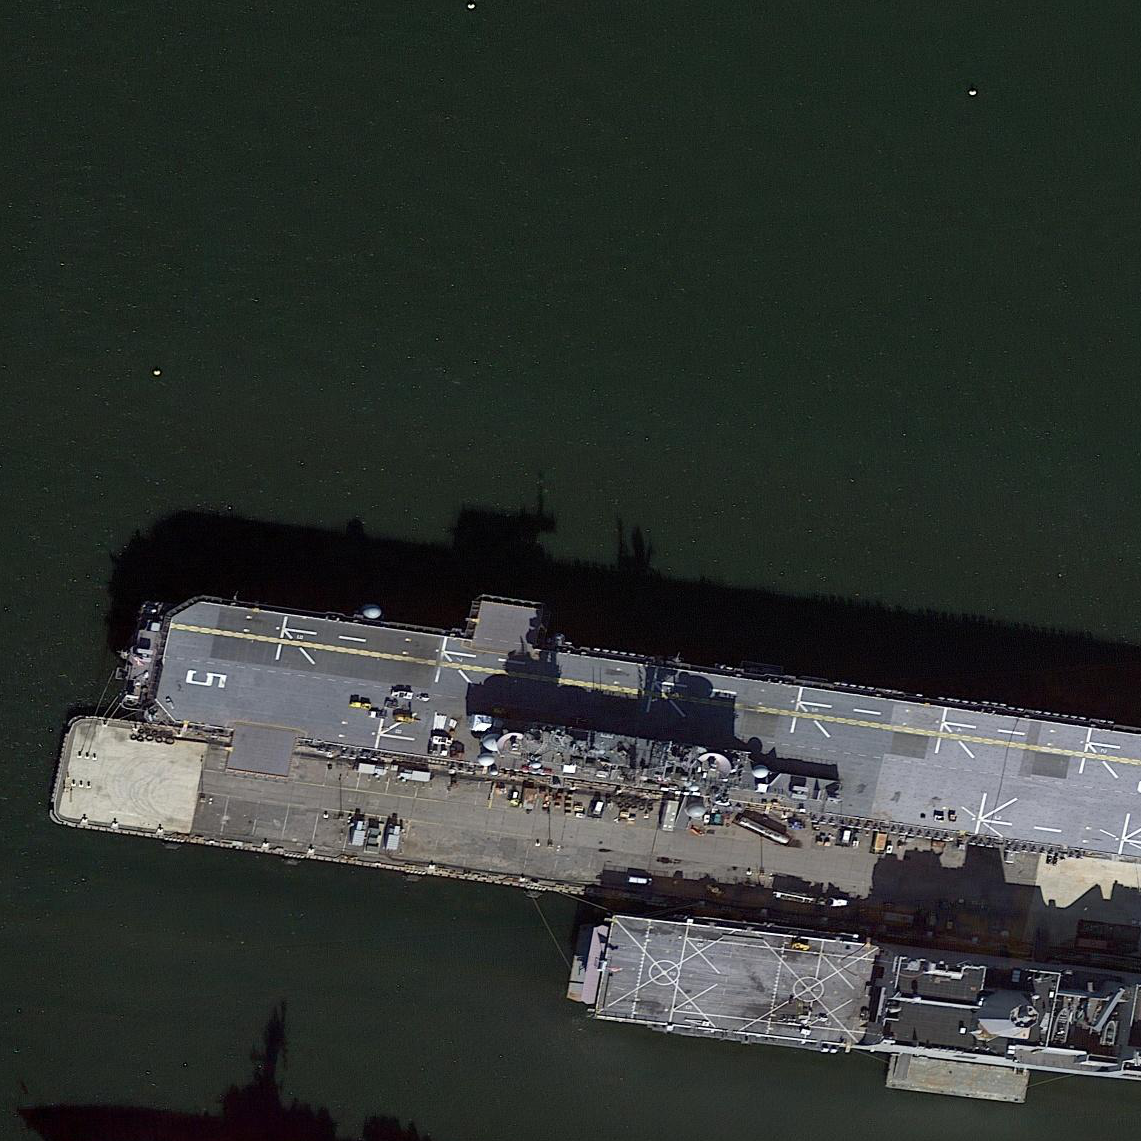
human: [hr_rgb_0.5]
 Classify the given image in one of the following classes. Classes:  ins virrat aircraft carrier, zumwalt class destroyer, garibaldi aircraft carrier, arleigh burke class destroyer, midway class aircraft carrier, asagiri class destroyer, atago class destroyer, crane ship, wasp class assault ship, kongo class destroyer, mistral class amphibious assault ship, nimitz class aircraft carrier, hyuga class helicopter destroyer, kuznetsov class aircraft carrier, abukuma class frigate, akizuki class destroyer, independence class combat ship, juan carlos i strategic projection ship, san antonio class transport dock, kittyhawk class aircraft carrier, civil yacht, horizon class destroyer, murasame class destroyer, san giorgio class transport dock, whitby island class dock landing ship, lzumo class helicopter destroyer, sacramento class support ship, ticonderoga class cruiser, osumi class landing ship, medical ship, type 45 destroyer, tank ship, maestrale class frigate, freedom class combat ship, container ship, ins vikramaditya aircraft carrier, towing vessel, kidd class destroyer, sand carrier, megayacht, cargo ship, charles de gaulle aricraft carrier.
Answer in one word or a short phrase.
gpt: Wasp class assault ship